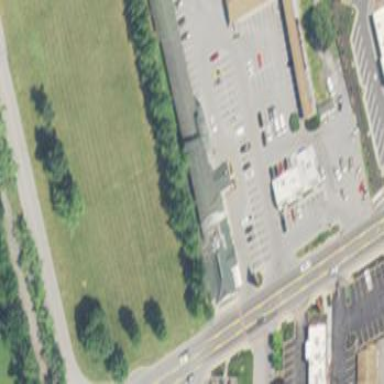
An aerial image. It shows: Motel building.